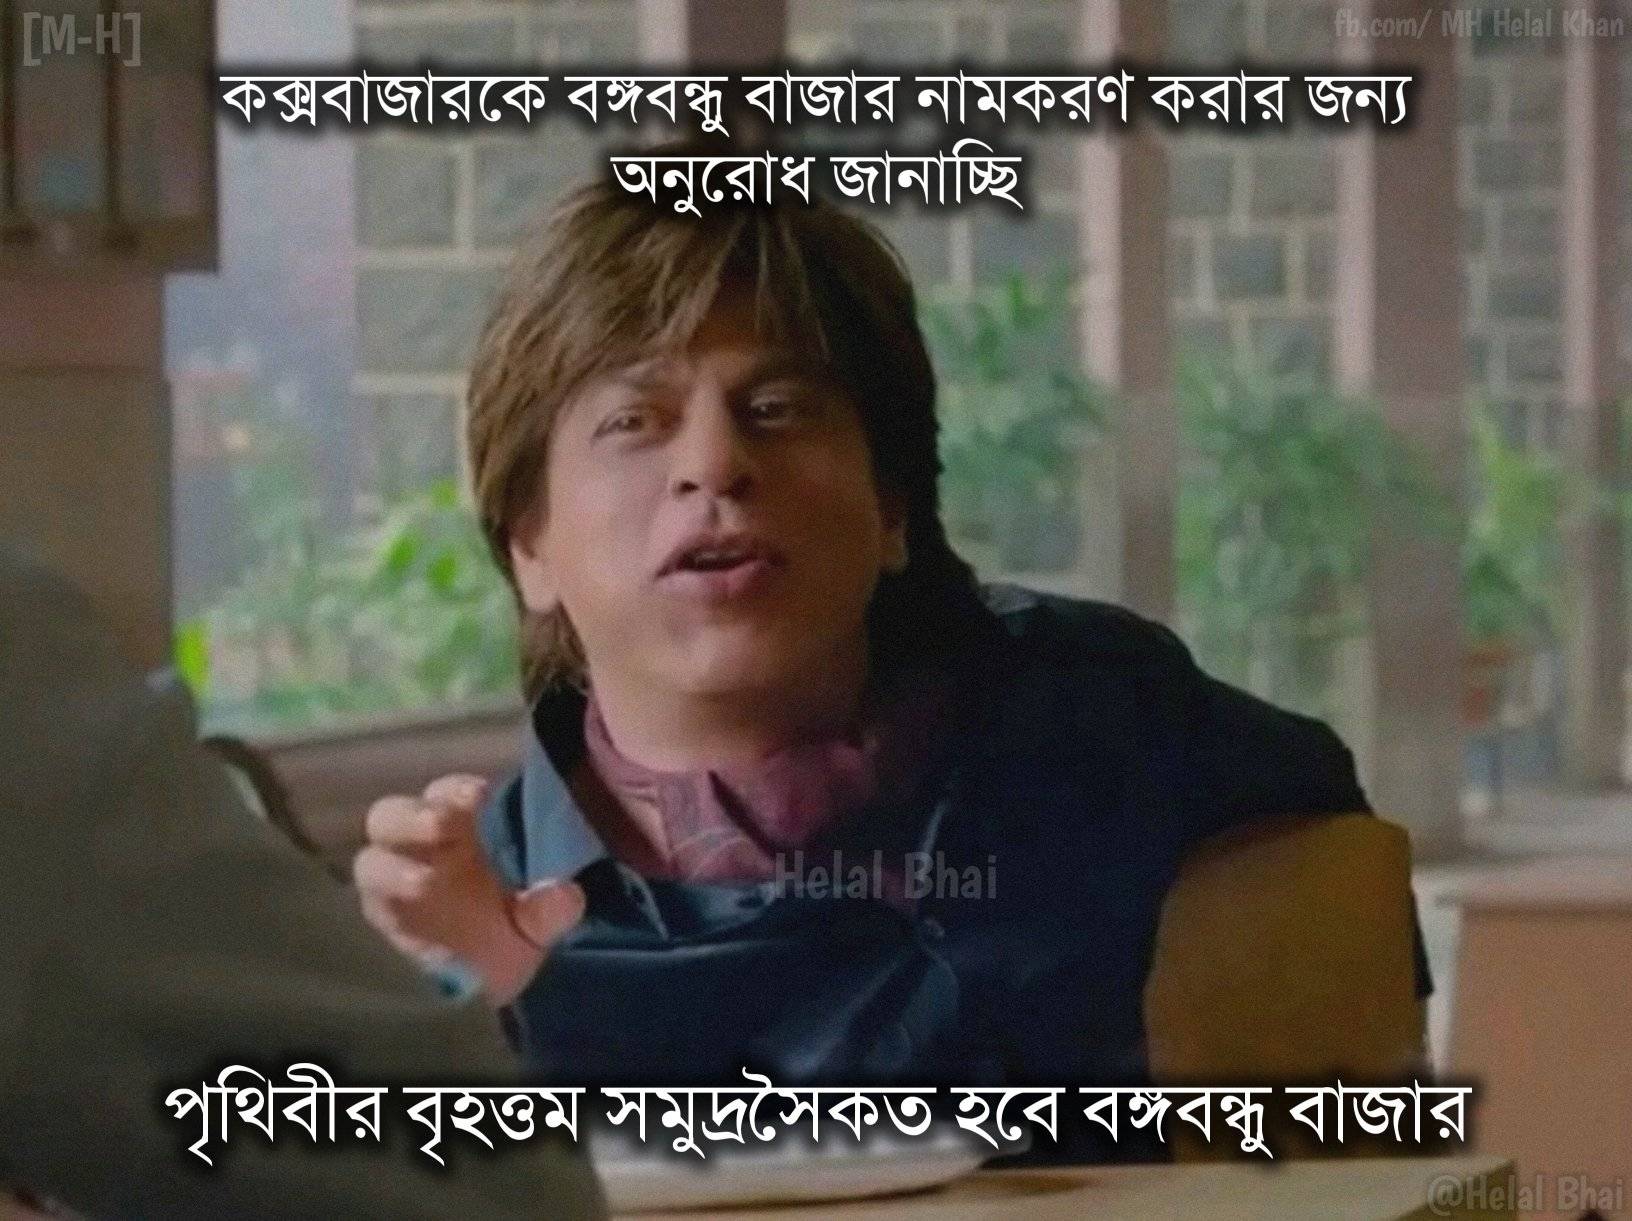
Text: কক্সবাজারকে বঙ্গবন্ধু বাজার নামকরণ করার জন্য অনুরোধ জানাচ্ছি পৃথিবীর বৃহত্তম সমুদ্র সৈকত হবে বঙ্গবন্ধু বাজার
Label: Hate
Hate category: Political
Targeted group: Organization